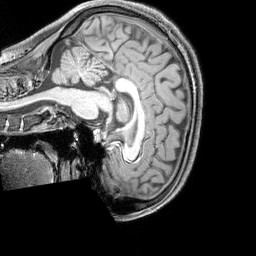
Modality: T1w
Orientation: sagittal
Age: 22
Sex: female
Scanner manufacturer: siemens
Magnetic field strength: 3 T
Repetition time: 2.3 s
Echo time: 0.00226 s